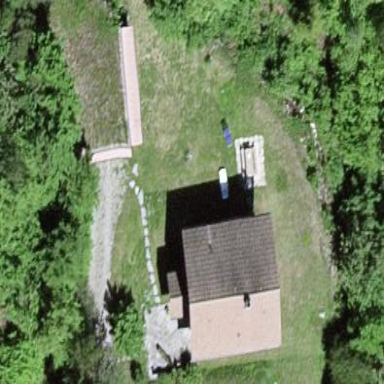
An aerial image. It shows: Simple and straightforward house.